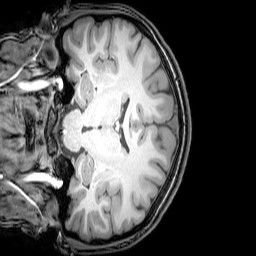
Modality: T1w
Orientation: coronal
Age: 22
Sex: female
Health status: healthy
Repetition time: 0.081 s
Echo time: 0.037 s